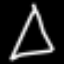
Label: square